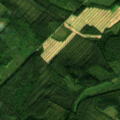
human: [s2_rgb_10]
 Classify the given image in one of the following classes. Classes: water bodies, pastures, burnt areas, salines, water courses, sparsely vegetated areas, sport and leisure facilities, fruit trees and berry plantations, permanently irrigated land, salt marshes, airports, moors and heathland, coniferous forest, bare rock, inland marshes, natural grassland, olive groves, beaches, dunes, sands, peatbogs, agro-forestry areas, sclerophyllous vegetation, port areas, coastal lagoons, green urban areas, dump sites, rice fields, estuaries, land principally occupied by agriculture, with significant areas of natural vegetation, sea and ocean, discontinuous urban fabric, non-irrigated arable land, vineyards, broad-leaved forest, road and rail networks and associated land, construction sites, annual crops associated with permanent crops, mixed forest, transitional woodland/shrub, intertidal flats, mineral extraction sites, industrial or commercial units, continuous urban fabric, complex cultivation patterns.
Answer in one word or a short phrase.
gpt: coniferous forest, mixed forest, transitional woodland/shrub